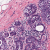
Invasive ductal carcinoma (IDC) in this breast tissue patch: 0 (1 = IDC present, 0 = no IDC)